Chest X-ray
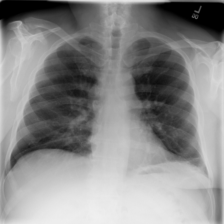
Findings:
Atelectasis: positive
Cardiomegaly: negative
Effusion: negative
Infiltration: negative
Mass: negative
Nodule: negative
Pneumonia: negative
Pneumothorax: negative
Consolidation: negative
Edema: negative
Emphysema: negative
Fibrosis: negative
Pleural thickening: negative
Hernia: negative